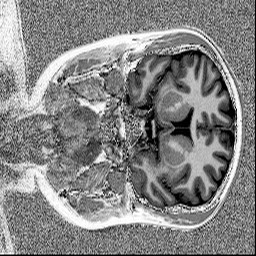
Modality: MP2RAGE
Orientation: coronal
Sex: female